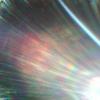
Label: sunburn